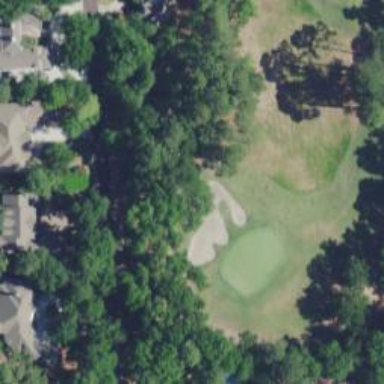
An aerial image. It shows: View of golf hole.